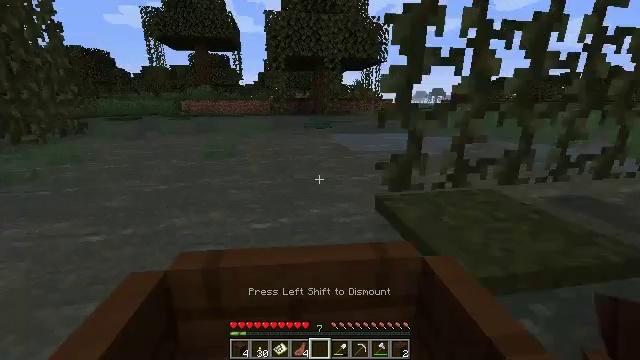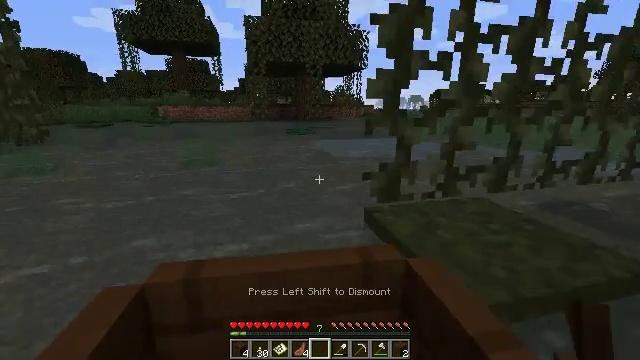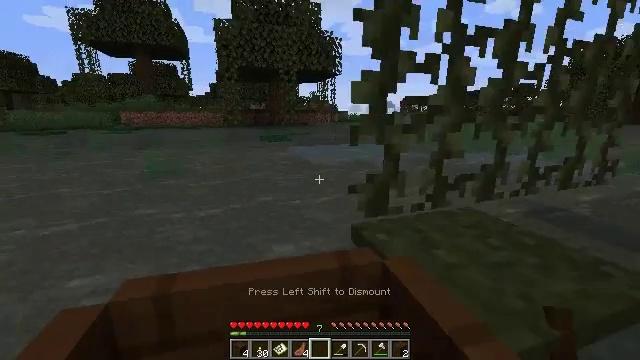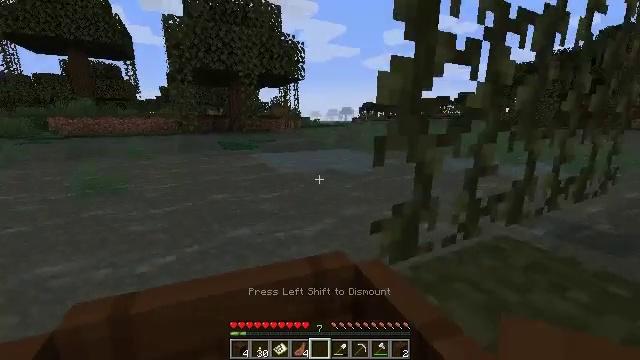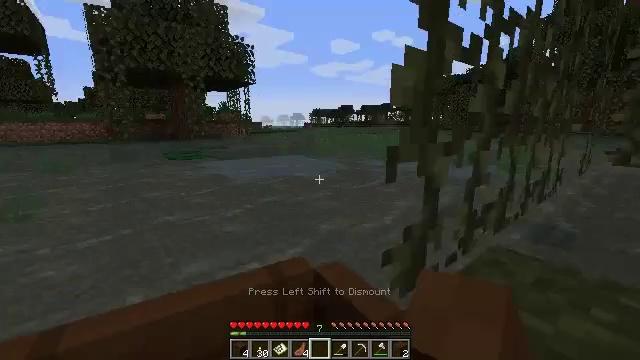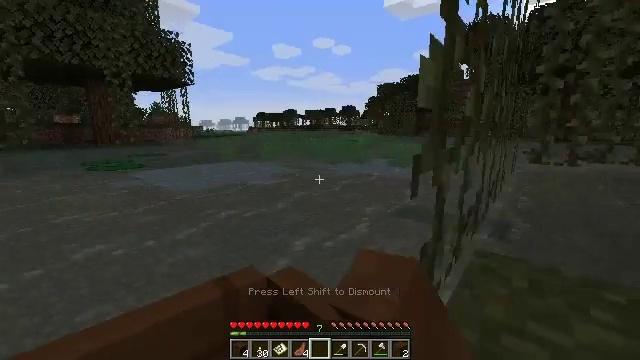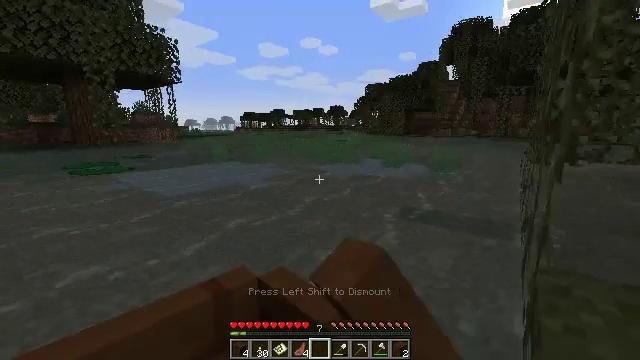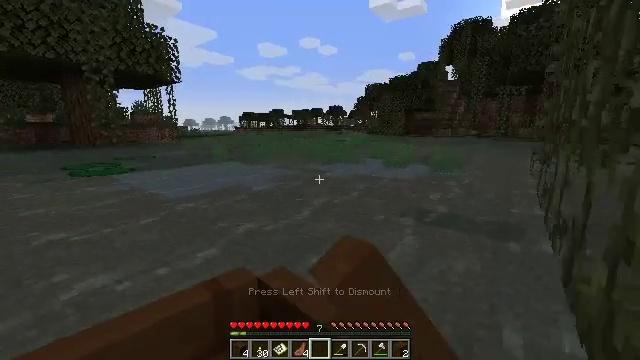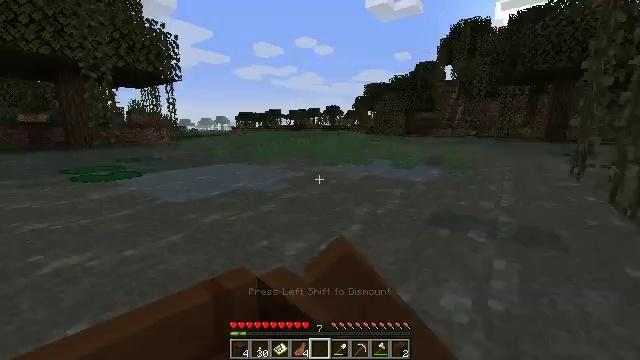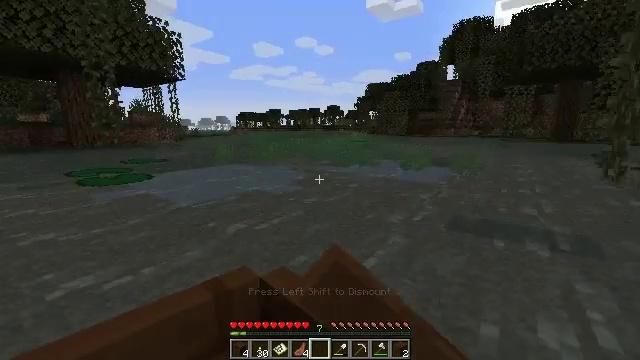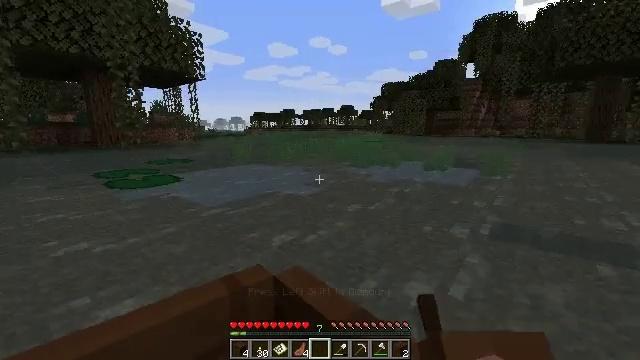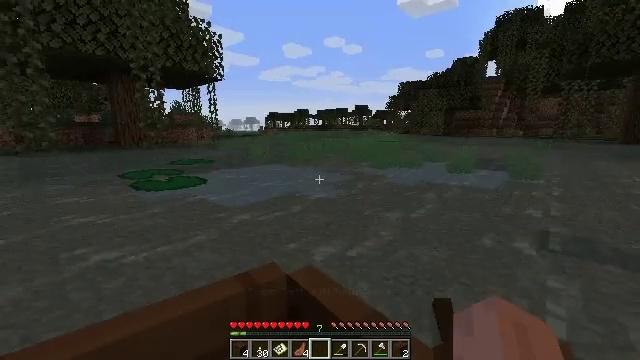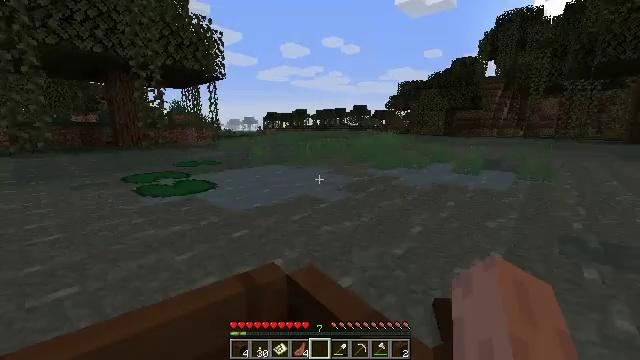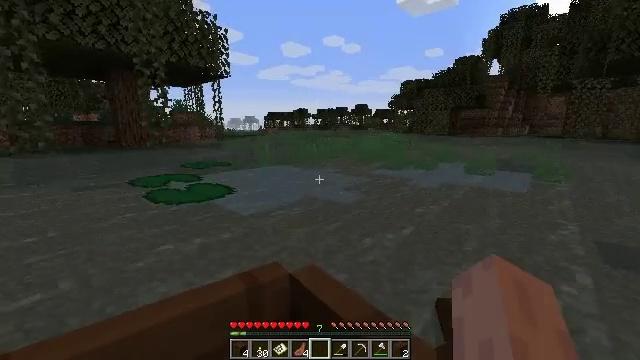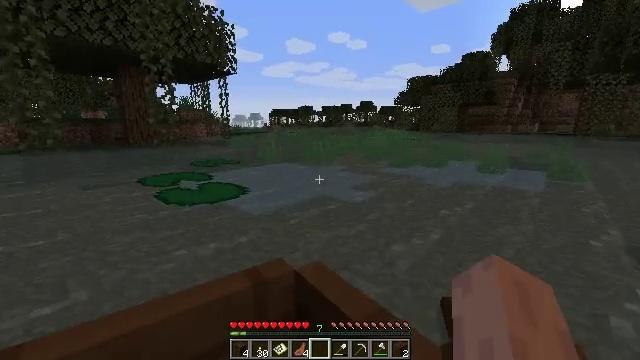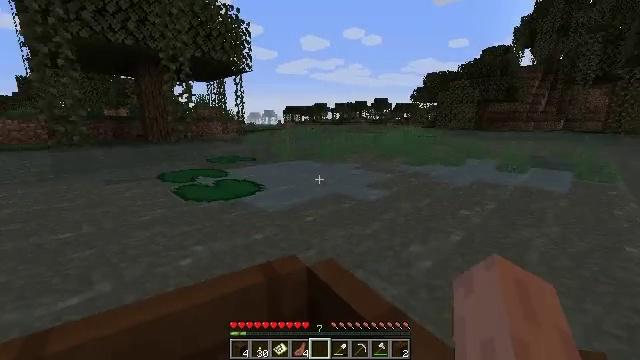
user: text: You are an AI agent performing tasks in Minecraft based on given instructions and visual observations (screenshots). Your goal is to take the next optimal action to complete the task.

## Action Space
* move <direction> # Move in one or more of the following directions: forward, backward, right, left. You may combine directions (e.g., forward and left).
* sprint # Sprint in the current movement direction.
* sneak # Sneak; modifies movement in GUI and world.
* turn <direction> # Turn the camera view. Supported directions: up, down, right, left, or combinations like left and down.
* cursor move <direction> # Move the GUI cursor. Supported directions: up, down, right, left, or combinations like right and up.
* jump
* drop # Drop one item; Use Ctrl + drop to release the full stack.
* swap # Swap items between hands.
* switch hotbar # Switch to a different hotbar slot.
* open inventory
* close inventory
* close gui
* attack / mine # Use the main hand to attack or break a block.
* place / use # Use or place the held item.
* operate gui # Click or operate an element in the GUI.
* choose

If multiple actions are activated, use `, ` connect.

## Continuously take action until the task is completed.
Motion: motion action
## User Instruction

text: Harvest sugar cane from the plant.
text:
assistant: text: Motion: move forward and move right, turn right and up
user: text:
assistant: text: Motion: move forward, turn right and up
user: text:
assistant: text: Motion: move forward, turn right and up
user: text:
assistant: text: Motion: move forward, turn right and up
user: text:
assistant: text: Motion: move forward, turn right
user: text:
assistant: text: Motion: move forward, turn right
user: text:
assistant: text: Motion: move forward
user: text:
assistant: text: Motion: move forward
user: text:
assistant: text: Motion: no_op
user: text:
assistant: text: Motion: turn left
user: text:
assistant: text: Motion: turn left
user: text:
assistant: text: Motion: turn left
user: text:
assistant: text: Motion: no_op
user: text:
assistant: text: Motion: turn left
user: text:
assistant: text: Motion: turn left
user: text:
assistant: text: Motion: turn left and down
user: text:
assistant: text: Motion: turn left and down
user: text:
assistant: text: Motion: move right, turn left
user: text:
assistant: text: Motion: move right
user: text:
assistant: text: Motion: move right
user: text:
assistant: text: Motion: move right
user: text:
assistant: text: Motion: move right, turn left and up
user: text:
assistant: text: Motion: move right, turn left and up
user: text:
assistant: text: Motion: move forward and move right, turn right and up
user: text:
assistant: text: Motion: move forward and move right, turn right
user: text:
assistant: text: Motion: move forward and move right, turn right
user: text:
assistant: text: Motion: move forward and move right, turn right and up
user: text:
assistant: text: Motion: move forward
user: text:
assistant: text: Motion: move forward
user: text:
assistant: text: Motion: move forward